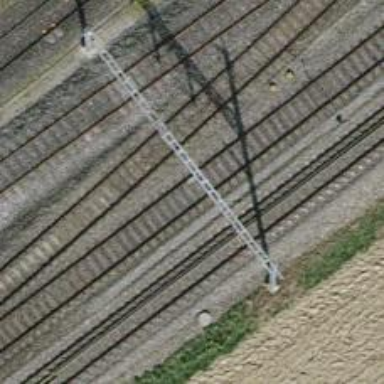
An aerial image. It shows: Single railway track with electrification through contact line.